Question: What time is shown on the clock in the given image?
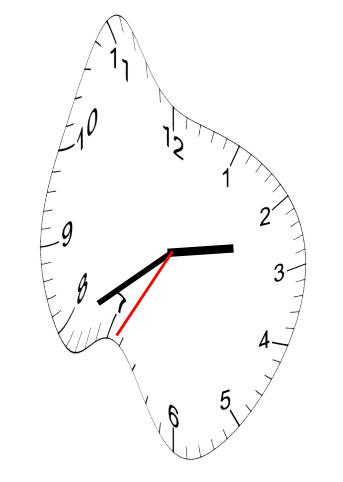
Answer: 02:39:35